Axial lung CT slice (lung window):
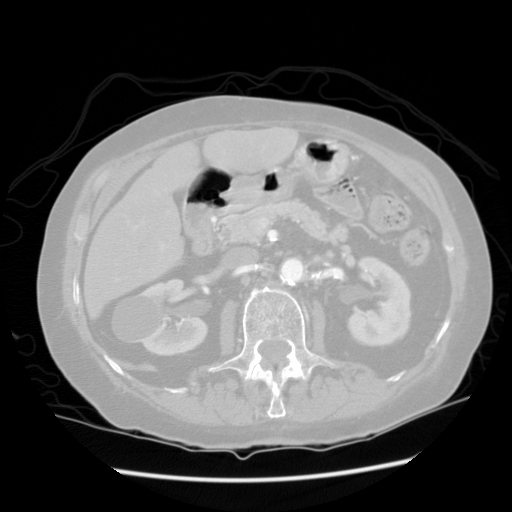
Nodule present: no